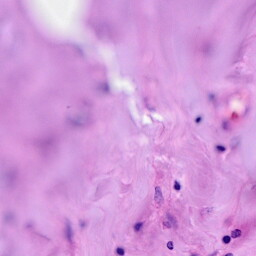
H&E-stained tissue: Breast